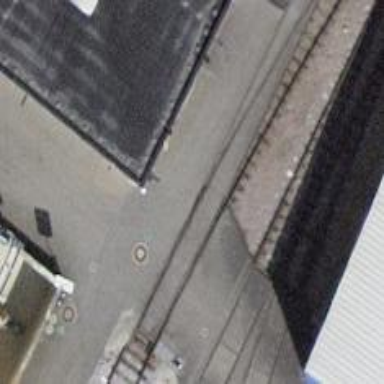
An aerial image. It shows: Railway switch.